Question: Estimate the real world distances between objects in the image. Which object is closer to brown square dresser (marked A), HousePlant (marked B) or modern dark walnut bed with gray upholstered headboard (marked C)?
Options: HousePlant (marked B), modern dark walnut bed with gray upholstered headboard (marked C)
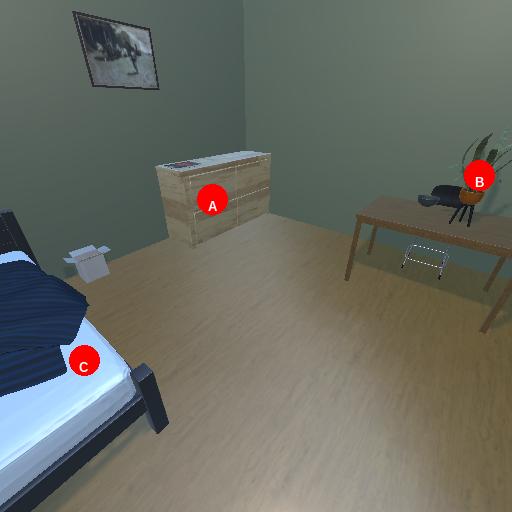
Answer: HousePlant (marked B)